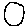
Label: circle